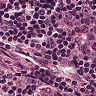
Metastatic tissue present: no